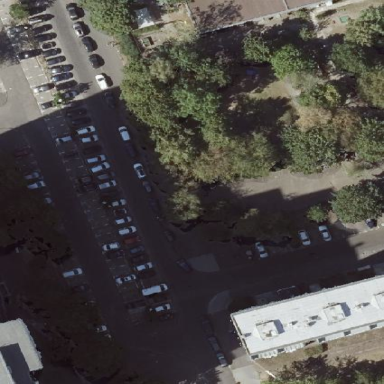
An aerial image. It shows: Street side parking area.